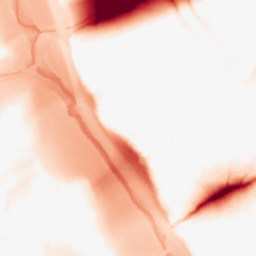
Category: morphological
Decomposition family: tophat
Decomposition parameters: size: 50
mode: black
Upsampling method: quartic
Upsampling parameters: scale: 2
Upsampling scale: 2